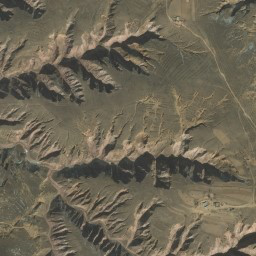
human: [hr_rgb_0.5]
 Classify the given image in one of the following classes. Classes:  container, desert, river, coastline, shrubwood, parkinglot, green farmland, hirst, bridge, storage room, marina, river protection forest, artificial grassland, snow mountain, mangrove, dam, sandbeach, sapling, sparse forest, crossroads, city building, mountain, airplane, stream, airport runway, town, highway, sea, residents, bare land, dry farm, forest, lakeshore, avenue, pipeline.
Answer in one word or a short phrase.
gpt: mountain